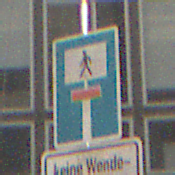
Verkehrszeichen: SackgasseFussgaengerDurchlaessig
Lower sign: HinweisGeaenderteVorfahrtVerkehrsfuehrungVerkehrsregelung3
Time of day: MorningAfternoon
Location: Outdoor (Urban)
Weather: PartlyCloudy
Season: NotSpecified
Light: Natural